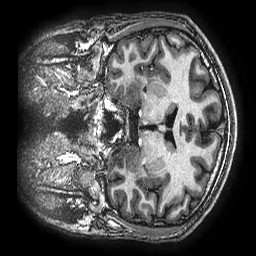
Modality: T1w
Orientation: coronal
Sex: male
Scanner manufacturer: ge
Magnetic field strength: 3 T
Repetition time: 0.00766 s
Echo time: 0.003476 s